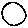
Label: circle